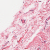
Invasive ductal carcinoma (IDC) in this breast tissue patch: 0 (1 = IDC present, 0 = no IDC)